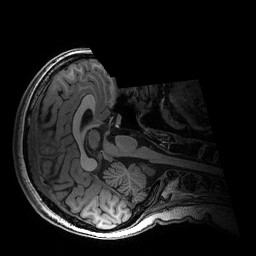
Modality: T1w
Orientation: axial
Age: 20
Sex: female
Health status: healthy